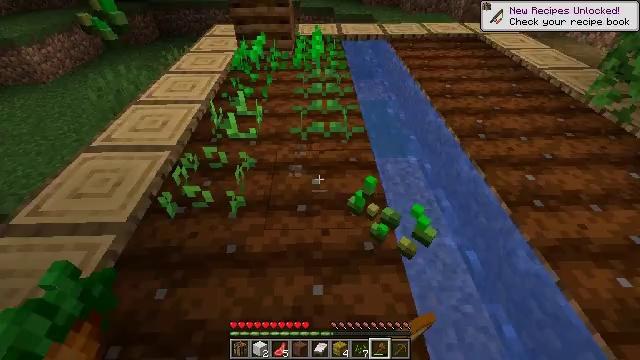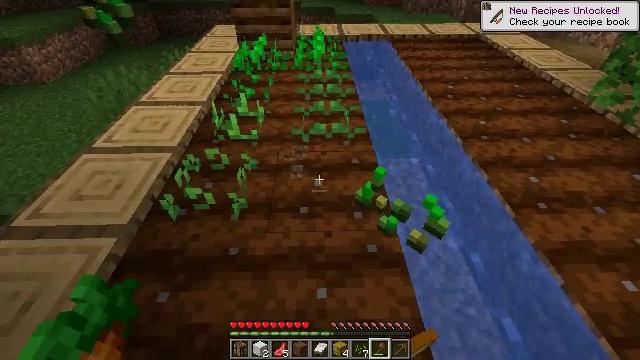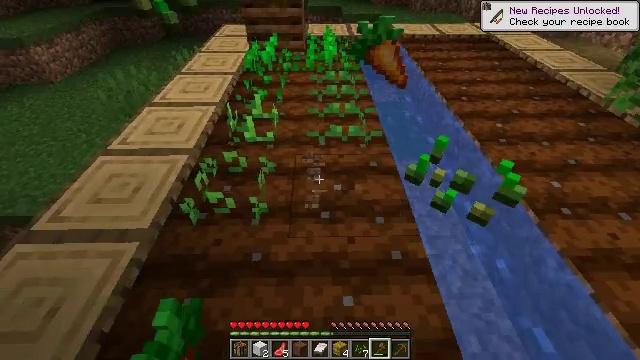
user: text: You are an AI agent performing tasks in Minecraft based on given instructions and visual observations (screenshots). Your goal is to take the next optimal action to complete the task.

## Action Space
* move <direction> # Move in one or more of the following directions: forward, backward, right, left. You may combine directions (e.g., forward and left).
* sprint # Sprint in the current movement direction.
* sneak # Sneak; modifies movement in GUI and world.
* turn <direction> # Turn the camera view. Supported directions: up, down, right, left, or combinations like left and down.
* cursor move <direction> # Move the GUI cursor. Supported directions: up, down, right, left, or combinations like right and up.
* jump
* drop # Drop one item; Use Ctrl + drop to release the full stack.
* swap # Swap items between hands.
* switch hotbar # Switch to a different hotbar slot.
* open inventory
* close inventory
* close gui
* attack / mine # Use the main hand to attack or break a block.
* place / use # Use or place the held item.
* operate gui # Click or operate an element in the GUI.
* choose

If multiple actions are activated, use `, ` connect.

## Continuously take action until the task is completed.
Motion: motion action
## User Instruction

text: Dig up carrots from the soil.
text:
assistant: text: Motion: move left, attack / mine
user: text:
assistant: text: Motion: move left, attack / mine
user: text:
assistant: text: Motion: no_op